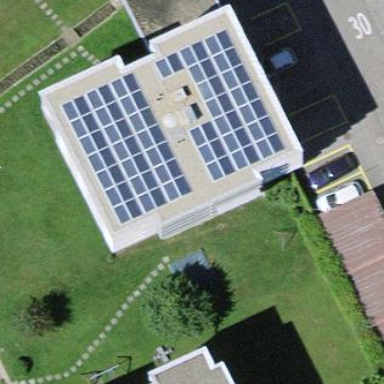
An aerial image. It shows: Solar power generator.